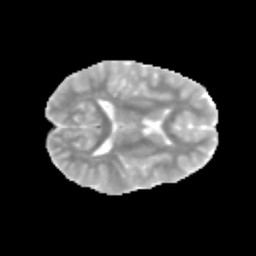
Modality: MD
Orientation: axial
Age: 9
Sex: male
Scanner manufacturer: siemens
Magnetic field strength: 3 T
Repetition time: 3.8 s
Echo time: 0.07 s